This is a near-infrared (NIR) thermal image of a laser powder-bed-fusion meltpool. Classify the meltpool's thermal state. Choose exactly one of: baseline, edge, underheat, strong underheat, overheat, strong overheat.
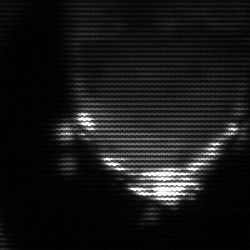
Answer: edge